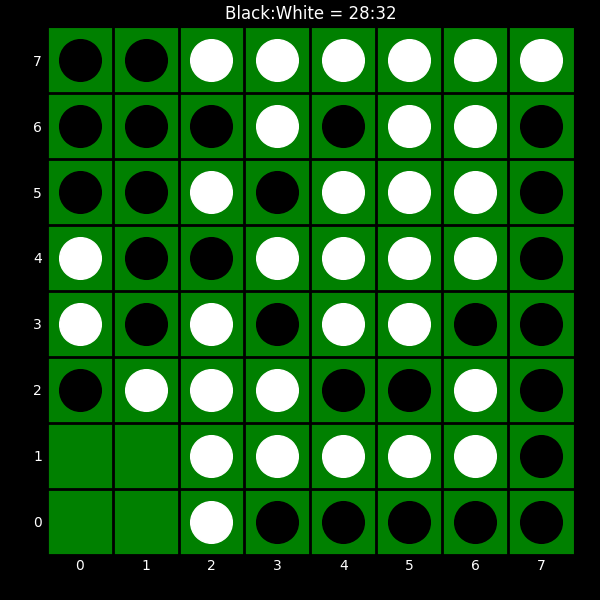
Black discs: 28
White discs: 32